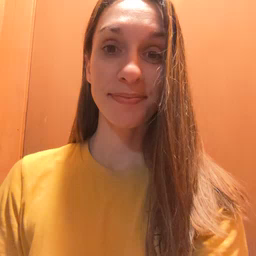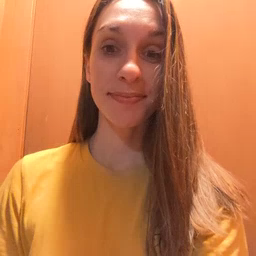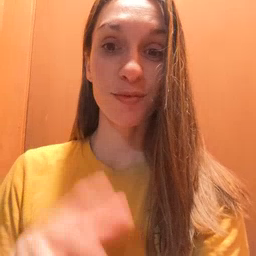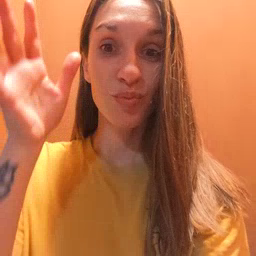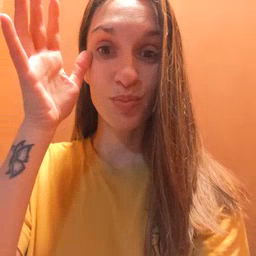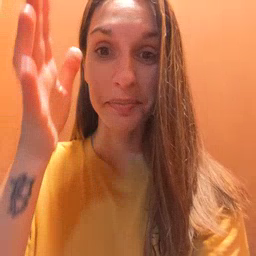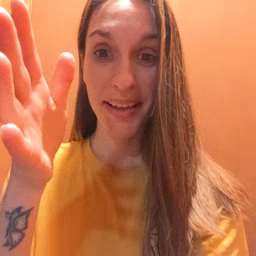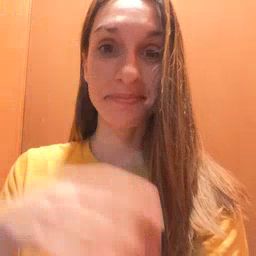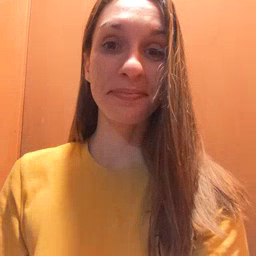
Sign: grandpa